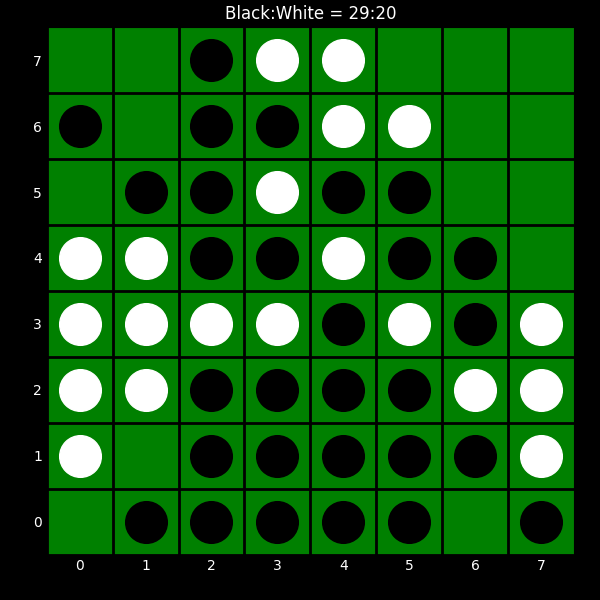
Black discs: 29
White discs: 20